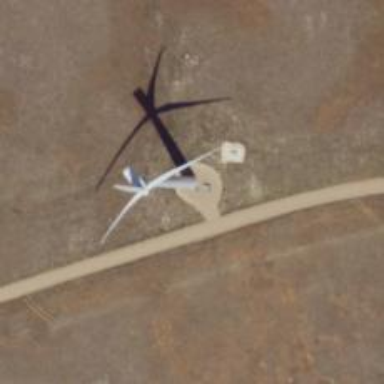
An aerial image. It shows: Wind generator powered by wind. The generator type is horizontal axis and it uses wind turbines.